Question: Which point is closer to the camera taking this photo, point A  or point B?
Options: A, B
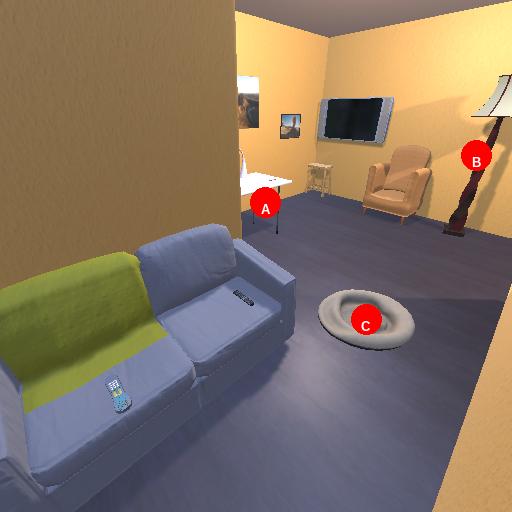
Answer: A